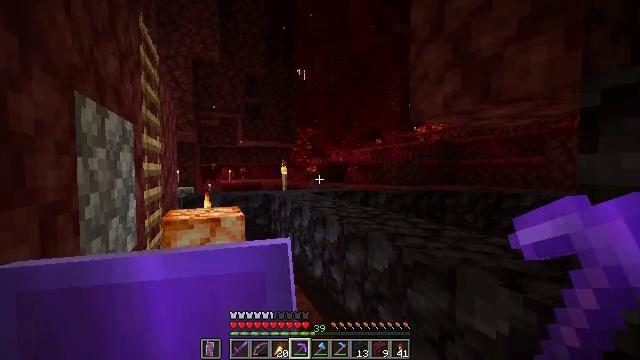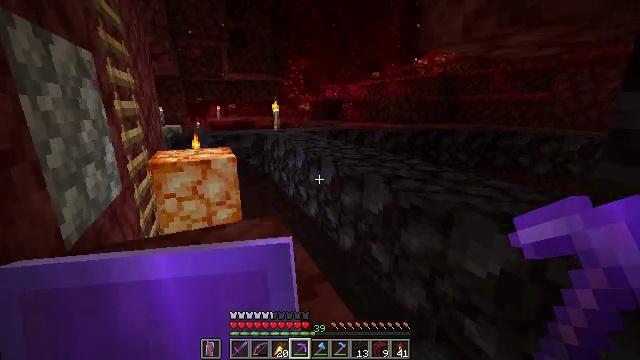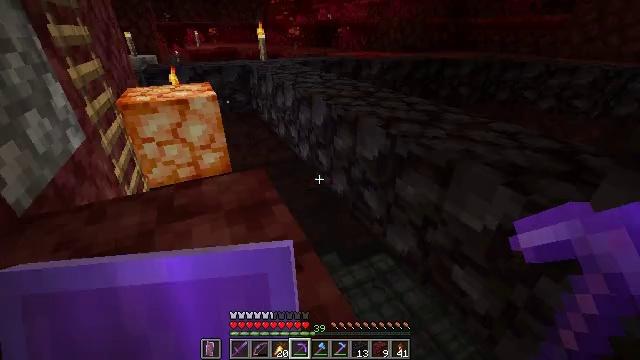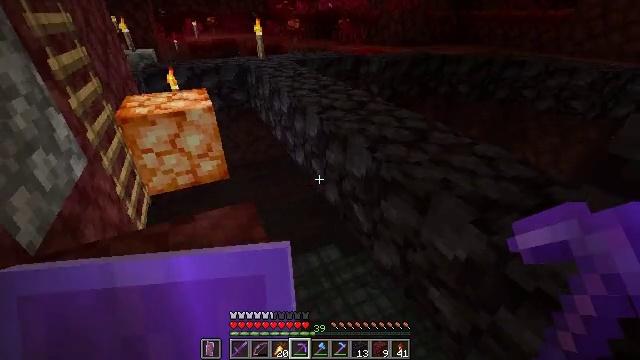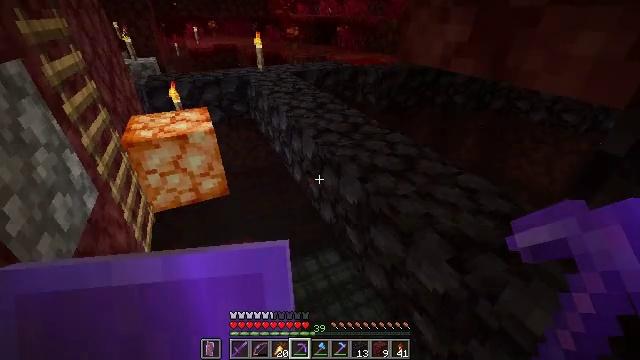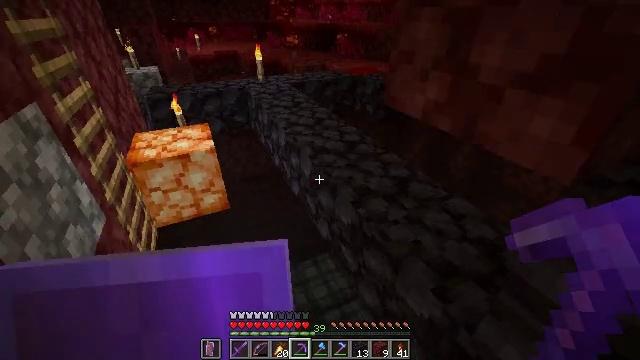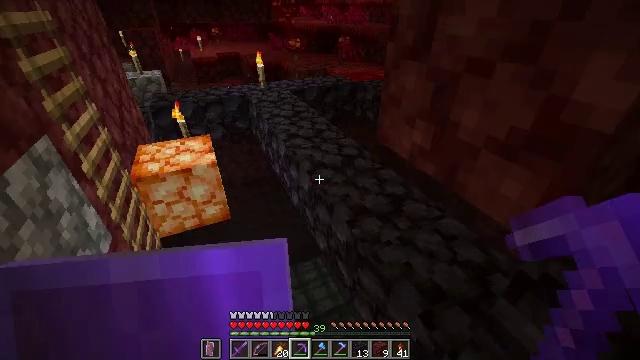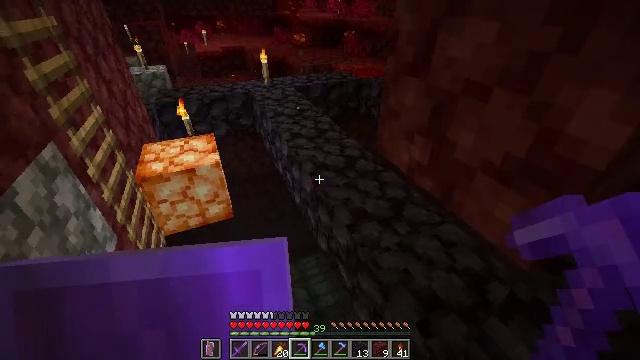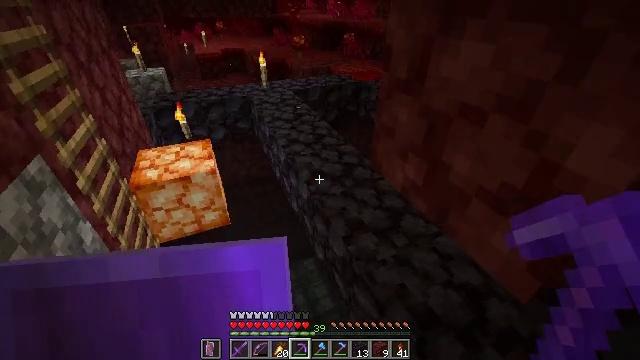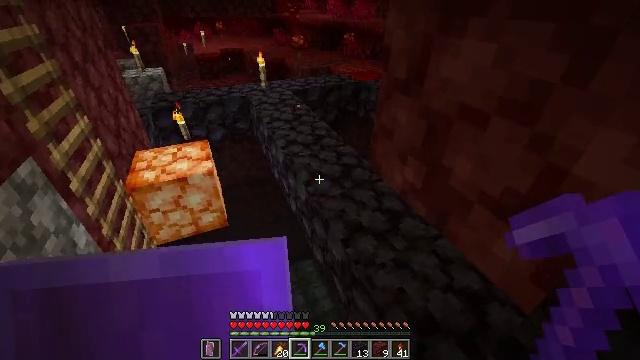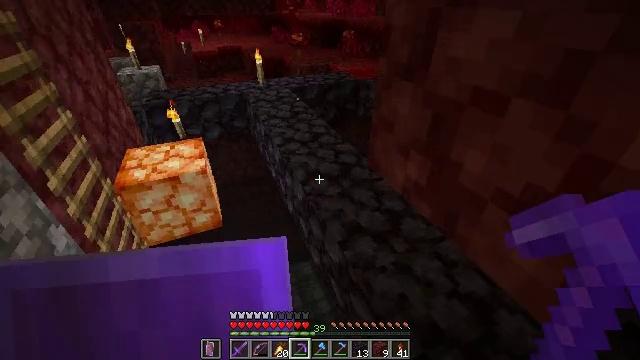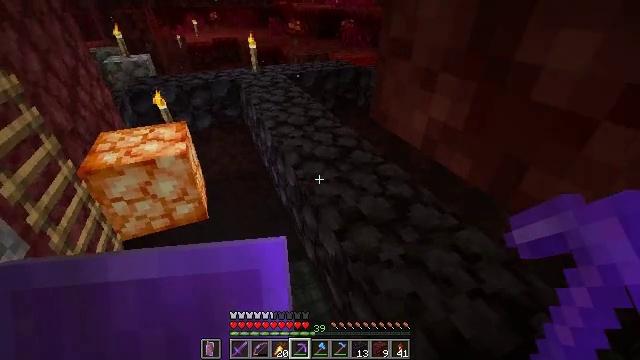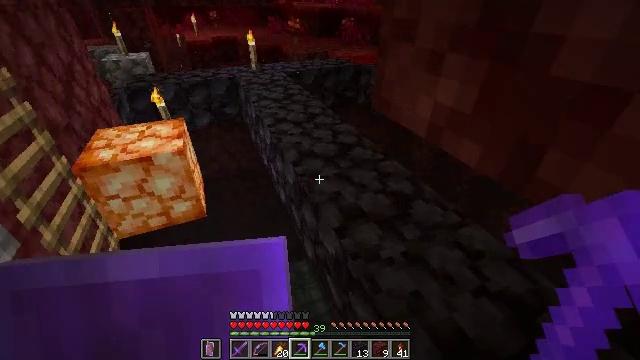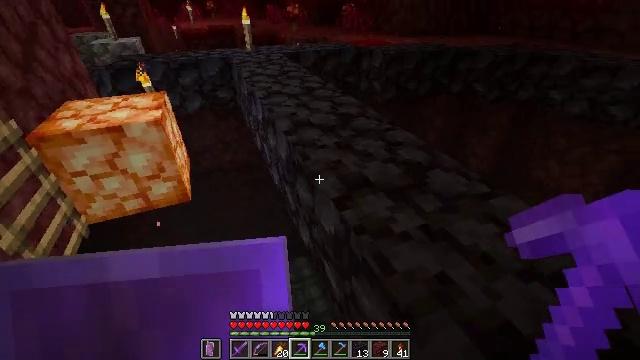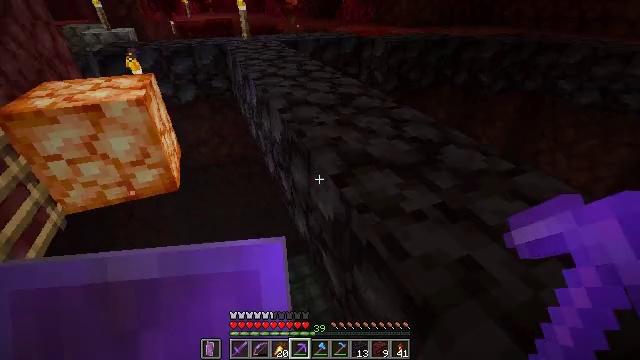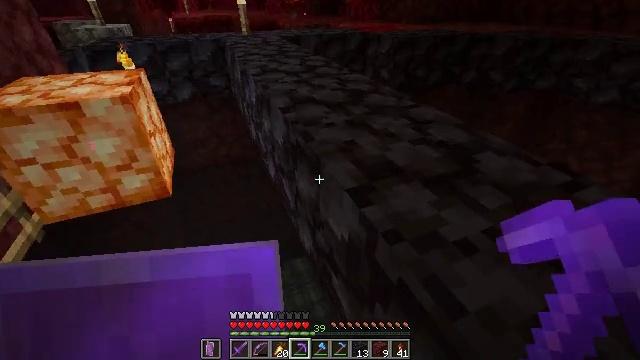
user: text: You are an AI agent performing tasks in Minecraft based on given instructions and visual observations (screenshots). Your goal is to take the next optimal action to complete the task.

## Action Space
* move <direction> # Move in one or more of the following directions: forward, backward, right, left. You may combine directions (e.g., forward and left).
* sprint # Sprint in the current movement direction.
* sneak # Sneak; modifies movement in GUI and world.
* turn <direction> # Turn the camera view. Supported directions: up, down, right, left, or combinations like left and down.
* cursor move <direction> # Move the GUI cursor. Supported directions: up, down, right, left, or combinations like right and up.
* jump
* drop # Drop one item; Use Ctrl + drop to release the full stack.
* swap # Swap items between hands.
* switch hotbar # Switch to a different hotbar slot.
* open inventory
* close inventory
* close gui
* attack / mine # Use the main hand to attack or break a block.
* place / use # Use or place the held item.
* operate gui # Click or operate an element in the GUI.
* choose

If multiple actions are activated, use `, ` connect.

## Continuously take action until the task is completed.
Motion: motion action
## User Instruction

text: Collect the nether wart block for decoration.
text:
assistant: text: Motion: move forward, turn right and down
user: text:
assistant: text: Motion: move forward, turn right and down
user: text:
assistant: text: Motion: move forward, turn down, jump
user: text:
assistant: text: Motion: move forward, jump
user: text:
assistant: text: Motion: move forward, jump
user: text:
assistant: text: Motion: move forward, jump
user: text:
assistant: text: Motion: move forward, turn left and down
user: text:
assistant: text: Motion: move forward
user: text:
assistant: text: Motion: move forward
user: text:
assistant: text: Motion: move forward
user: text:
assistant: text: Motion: move forward
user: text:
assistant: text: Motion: move forward
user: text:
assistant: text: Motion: move forward
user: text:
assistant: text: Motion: move forward and move left
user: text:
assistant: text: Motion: move left
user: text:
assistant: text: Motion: move left
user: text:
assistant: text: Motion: move left, turn down
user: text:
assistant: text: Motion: turn right and down
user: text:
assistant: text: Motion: turn right and down
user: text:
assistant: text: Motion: no_op
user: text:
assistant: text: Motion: no_op
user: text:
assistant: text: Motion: no_op
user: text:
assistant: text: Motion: no_op
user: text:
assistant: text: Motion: no_op
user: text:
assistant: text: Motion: no_op
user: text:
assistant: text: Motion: no_op
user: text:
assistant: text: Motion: no_op
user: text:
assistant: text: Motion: turn down
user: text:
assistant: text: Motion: turn down
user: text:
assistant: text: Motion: no_op